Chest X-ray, PA view. Patient: 64 years old, sex M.
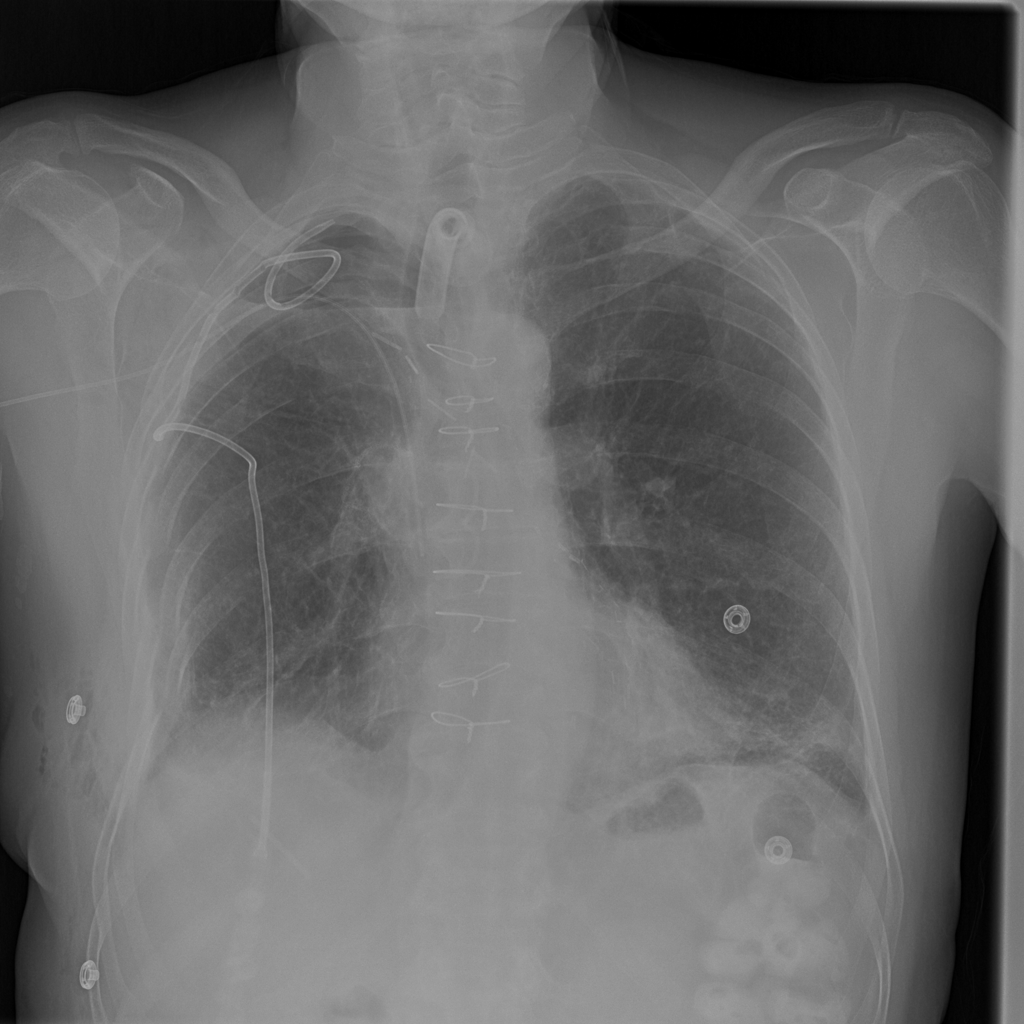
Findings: No Finding